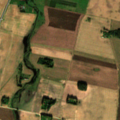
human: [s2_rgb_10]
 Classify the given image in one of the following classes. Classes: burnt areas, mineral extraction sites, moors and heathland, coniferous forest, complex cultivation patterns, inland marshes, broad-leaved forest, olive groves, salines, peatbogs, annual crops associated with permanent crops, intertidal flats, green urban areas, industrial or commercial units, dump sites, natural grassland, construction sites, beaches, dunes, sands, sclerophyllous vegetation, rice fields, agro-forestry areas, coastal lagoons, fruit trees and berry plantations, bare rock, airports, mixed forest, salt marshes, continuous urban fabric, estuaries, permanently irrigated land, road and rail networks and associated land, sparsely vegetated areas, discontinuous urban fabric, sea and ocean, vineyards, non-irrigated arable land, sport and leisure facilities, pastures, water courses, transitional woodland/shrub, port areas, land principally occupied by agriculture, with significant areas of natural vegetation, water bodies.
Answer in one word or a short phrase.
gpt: non-irrigated arable land, complex cultivation patterns